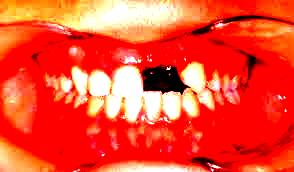
Condition: hypodontia